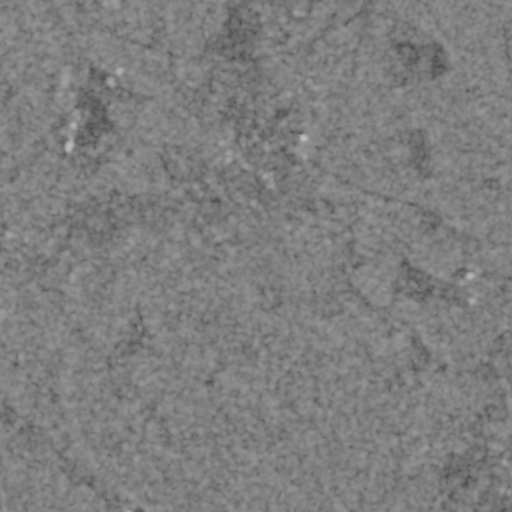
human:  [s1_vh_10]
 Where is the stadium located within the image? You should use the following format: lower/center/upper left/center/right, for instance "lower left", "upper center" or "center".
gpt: The stadium is located in the upper left of the image.
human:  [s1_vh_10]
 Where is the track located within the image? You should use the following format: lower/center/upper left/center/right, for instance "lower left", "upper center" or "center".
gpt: The track is located in the upper left of the image.
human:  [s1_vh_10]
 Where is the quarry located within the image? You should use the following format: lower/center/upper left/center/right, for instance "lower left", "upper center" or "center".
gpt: There is no quarry in the image.

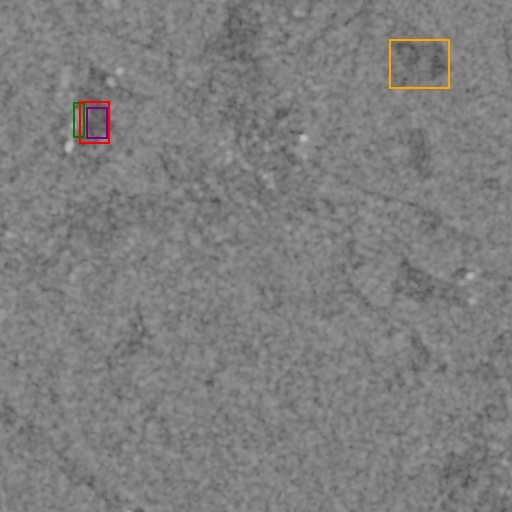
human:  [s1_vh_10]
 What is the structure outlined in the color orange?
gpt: The structure outlined in orange is a park.
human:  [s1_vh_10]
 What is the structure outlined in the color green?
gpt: The structure outlined in green is a parking lot.
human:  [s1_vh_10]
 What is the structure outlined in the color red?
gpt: The structure outlined in red is a stadium.
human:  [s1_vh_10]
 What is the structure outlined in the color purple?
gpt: The structure outlined in purple is a track.
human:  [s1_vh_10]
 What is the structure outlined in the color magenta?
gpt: There is no magenta outline.